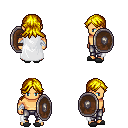
a pixel art fantasy rpg character, male body template, human, tanned skin, white cape, metal pants, blonde loose hair, white cloth bandages, gray slippers, shield, four views (front, back, left, right), 2x2 character sprite sheet, small pixel art, hard edges, no anti-aliasing